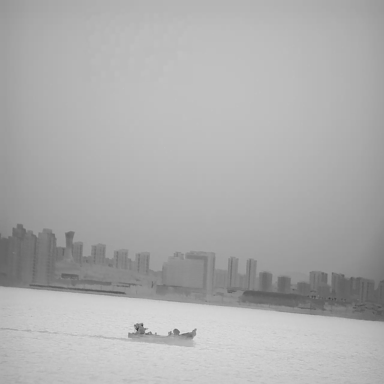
There is a bulk_carrier in the infrared image.